Question: So in my last question I tried to figure out what should I use, Plist or Core data or sqlight and I've decided that I'll try all of them to improve my skills.
So I've started reading about plist and the way they work and i'm not really sure about a few things. The app purpose I'm writing is to give the user a few lists of different songs from different genre from plist files that looks like this:

The user will be abale to choose what songs he likes and those will be added to a new list.
Can I copy songs (a simple Dictionary in a plist file in my case) and create a new plist out of them. Or should I use a stack or an array to push the songs in and use a table view as an outlet? Eventually I want the user to have saved playlists he created.
I'm curious to know if something that I've suggested won't work and what is a more elegant approach for doing so.
Thanks
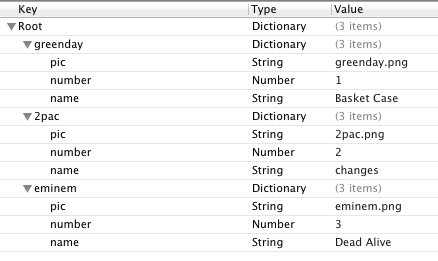
Answer: Try it like this,
'''
NSString *plistFileName = [[self documentPath] stringByAppendingPathComponent: @"Original.plist"];
if ([[NSFileManager defaultManager] fileExistsAtPath:plistFileName]) {
NSDictionary *dict = [[NSDictionary alloc] initWithContentsOfFile:plistFileName];
}
'''
Show this data in table view and ask the user to select the songs. Save the selected one in another dictionary as,
'''
NSDictionary *savedPlayListDict = //saved songs
NSString *fileName = [[self documentPath] stringByAppendingPathComponent: @"SavedList.plist"];
[savedPlayListDict writeToFile: fileName atomically:YES];
'''
Or you can create your own model classes for saving the key value pairs in dictionary and use that to represent each row of the table.
For eg:- 'Song' can be a model object with properties as, 'UIImage *pic', 'NSInteger number' and 'NSString *name'. You can add these Song objects in an array and populate your table view, using this array. Once user has selected the list, you can convert the saved list into a dictionary and save to plist as shown above.
These are just a few options. You can do it a lot of different ways.